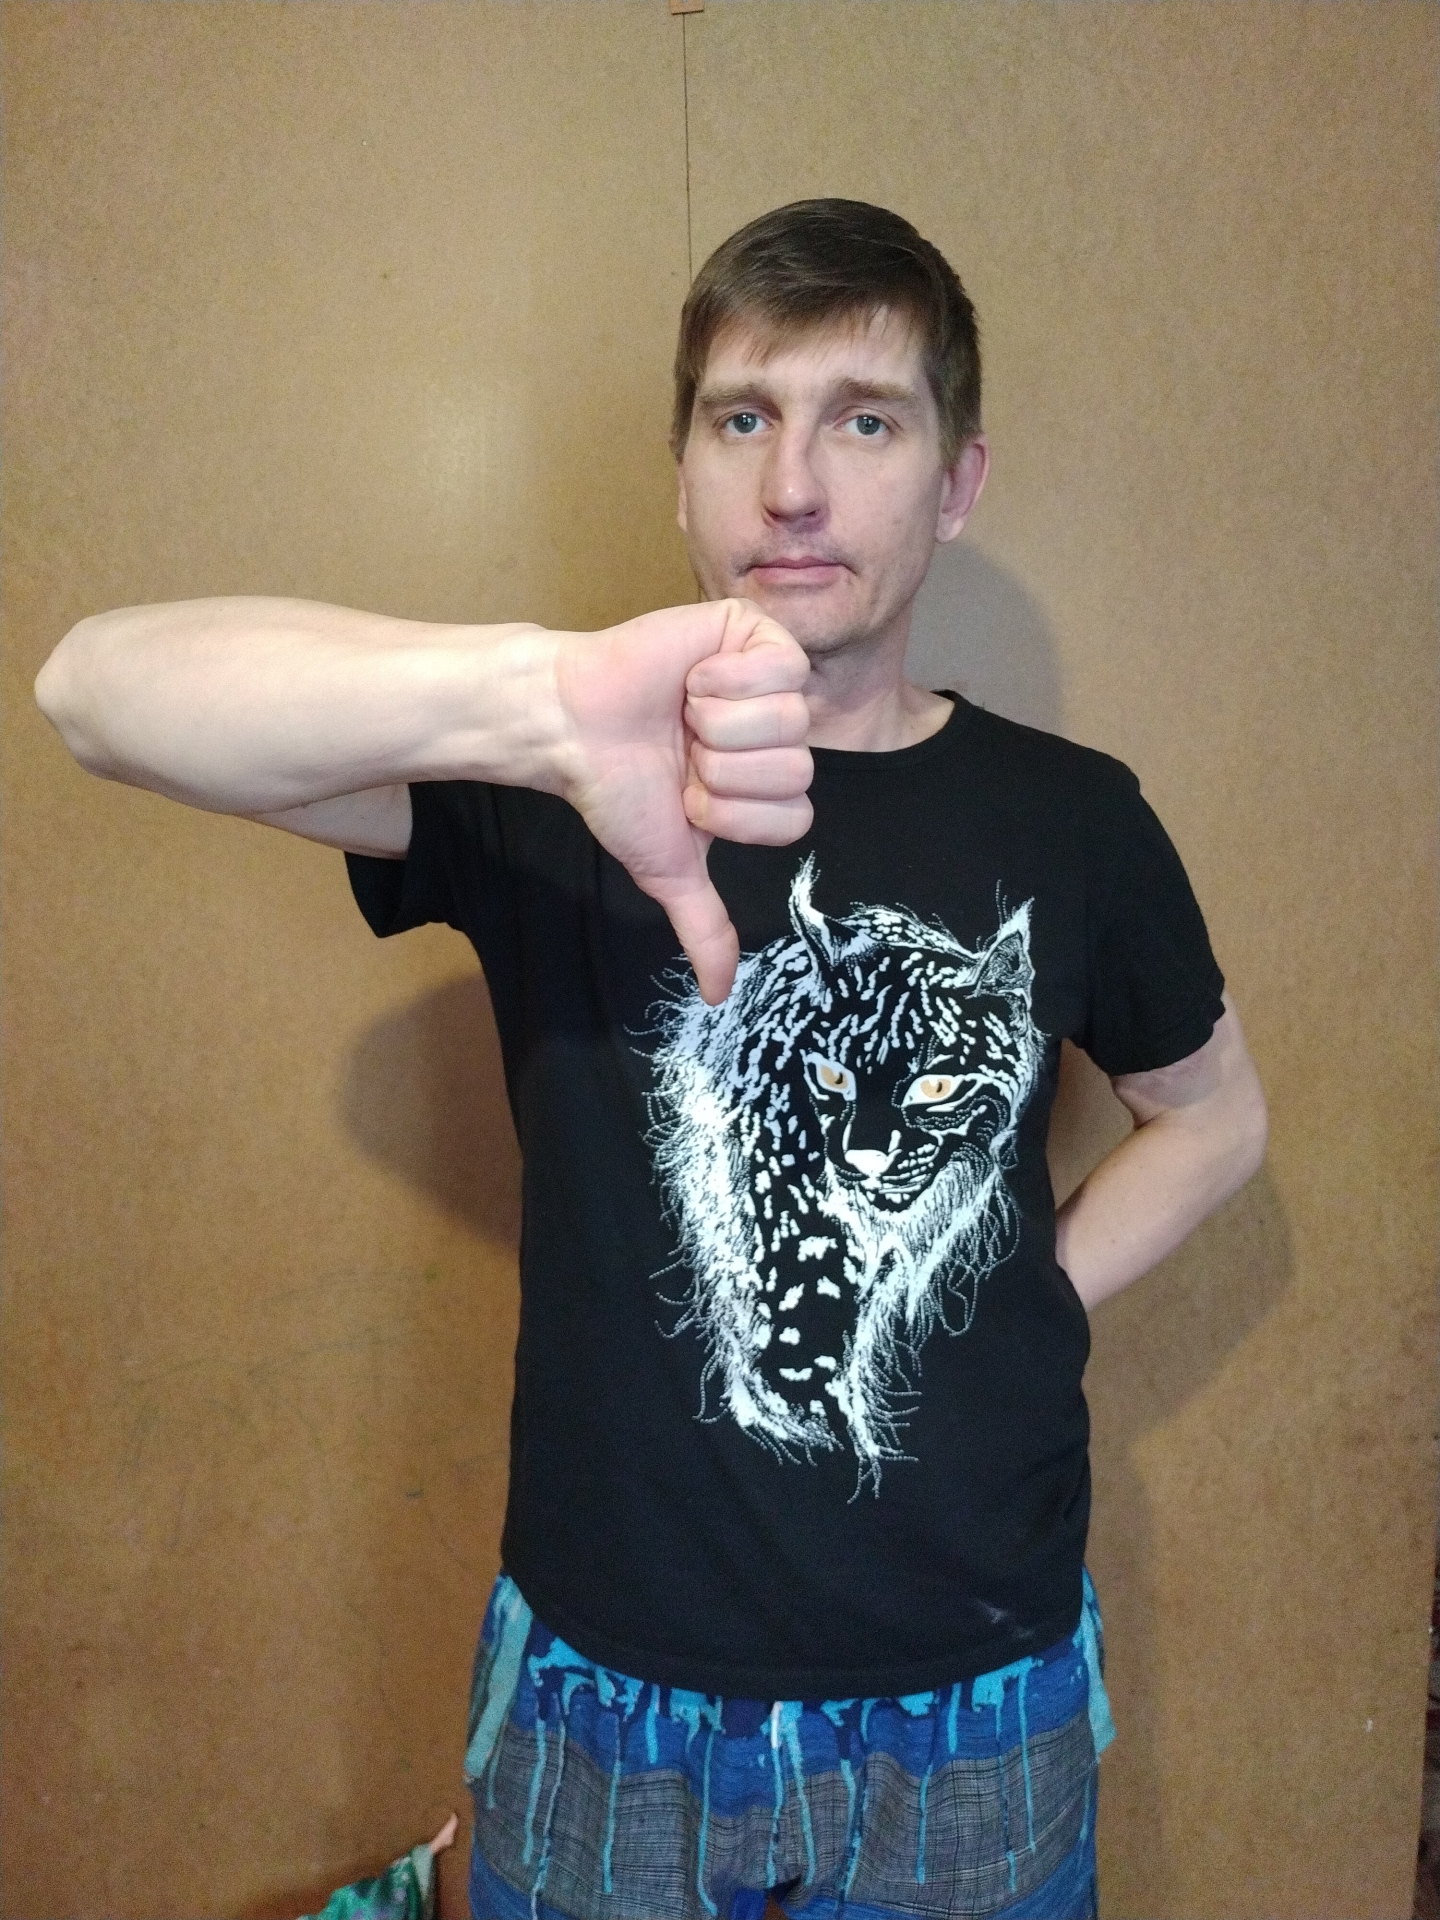
Label: noise